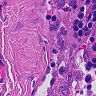
Metastatic tissue present: no